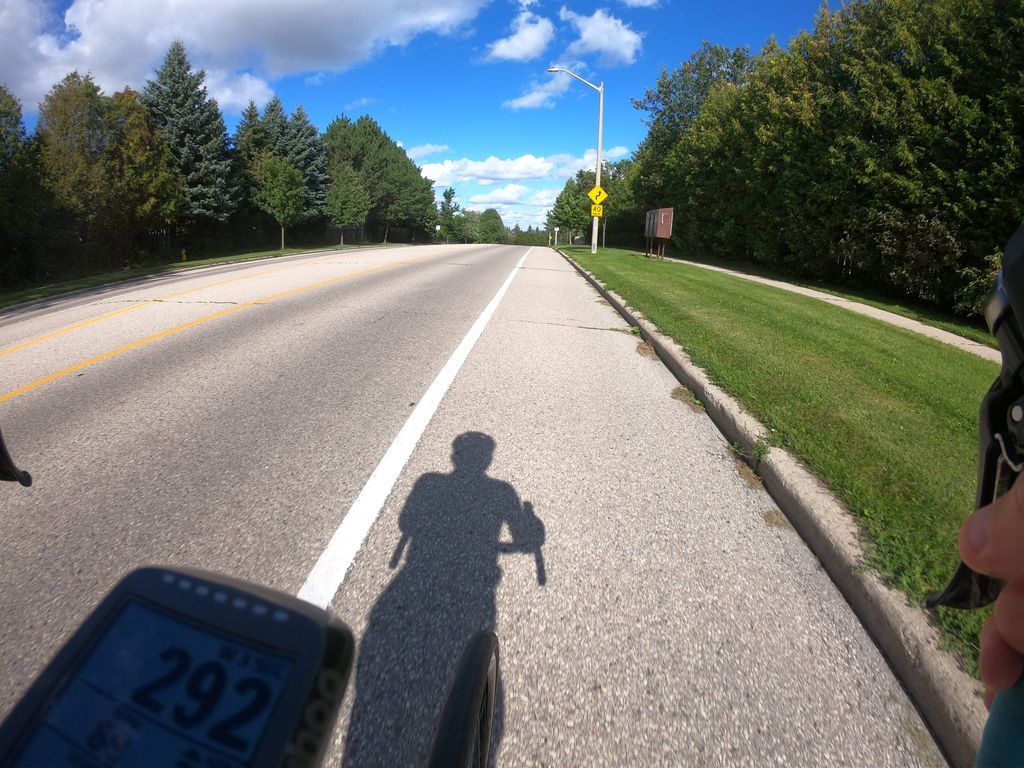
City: kitchener-waterloo